Question: I have a listview for displaying a table inside of a button. I have a click event assigned to the button, but when the user clicks on the list view, a row is selected on the list view and the mouse click is never bubbled up to the button.
I'm stuck at this point, and need a way to solve this. All the examples I've seen online are for placing a button inside the listview. How do I make this work?

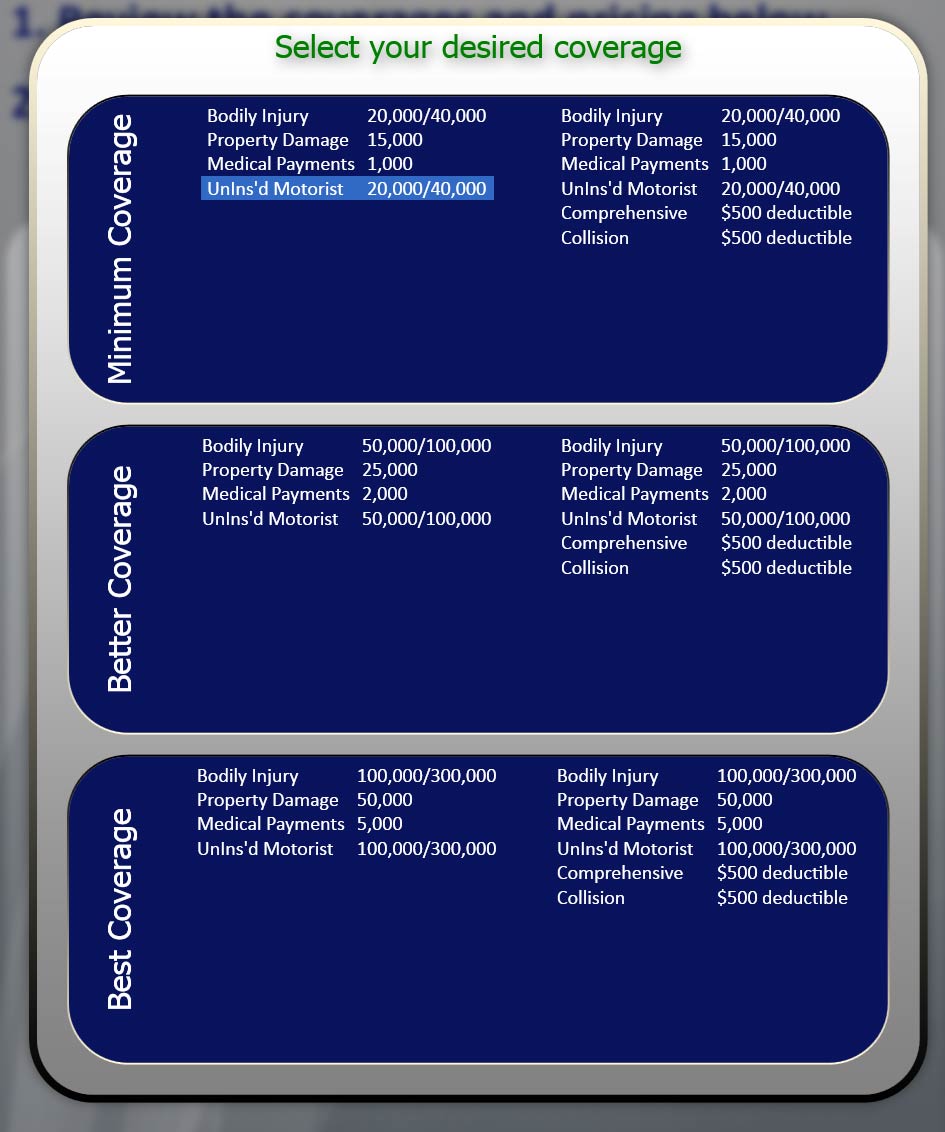
Answer: Set the 'IsHitTestVisible' property to 'false' on your 'ListView'. Since it is a control that normally processes click events, doing this will have it ignore them.